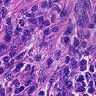
Metastatic tissue present: yes